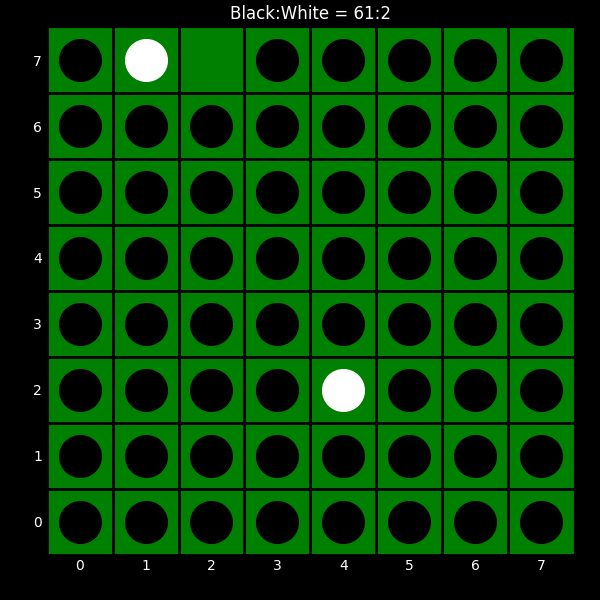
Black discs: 61
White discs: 2